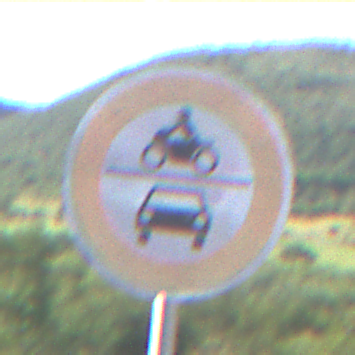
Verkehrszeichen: VerbotKraftfahrzeuge
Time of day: MorningAfternoon
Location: Outdoor (RoadRail)
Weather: PartlyCloudy
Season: NotSpecified
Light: Natural